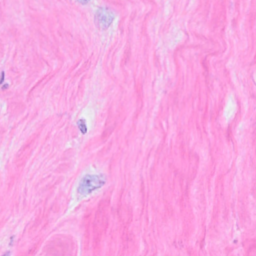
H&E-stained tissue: Breast